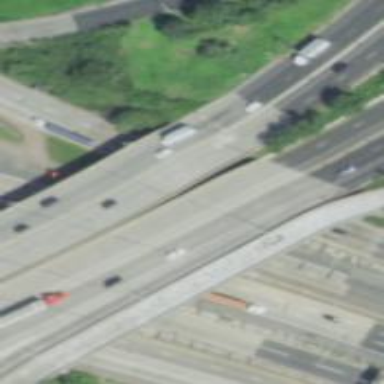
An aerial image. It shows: Urban freeway or expressway.